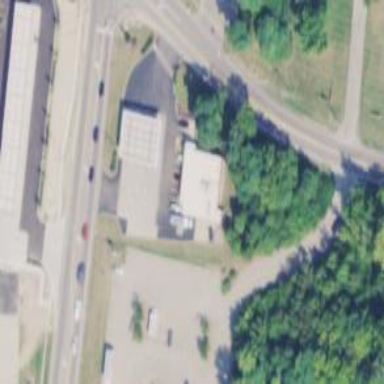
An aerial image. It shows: Convenience shop.